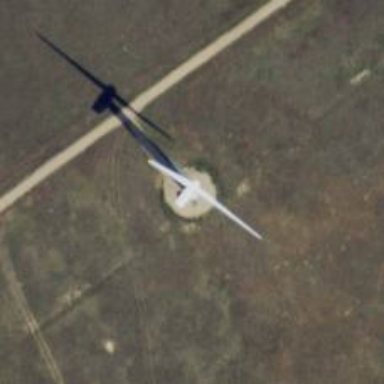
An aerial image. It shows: Wind power generator employing wind turbines.